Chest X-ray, PA view. Patient: 67 years old, sex F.
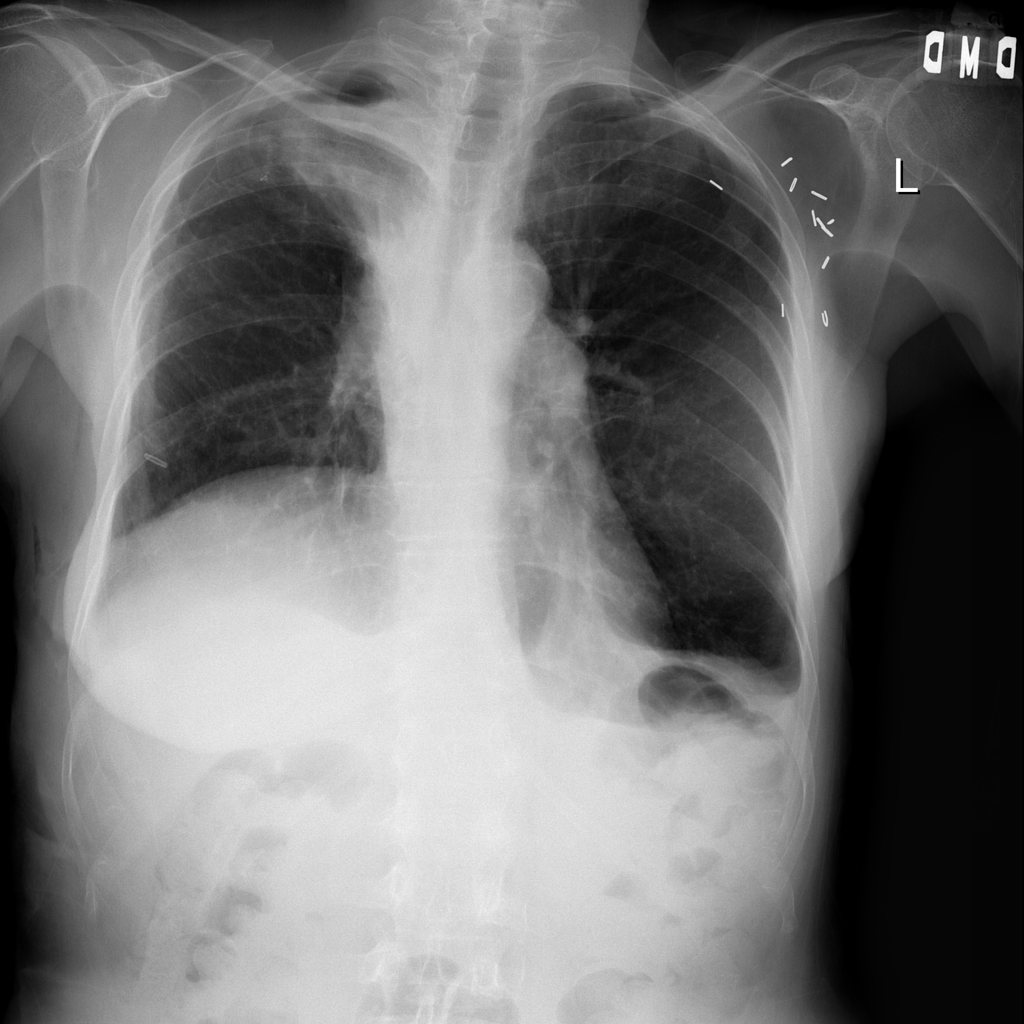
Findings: Effusion